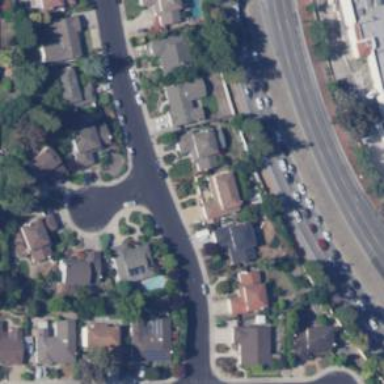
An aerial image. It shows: Residential road.